Interaction volume radius: 10 \u00c5
Interaction volume height: 50 \u00c5
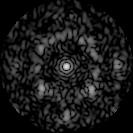
Disorder parameter: 0.5335